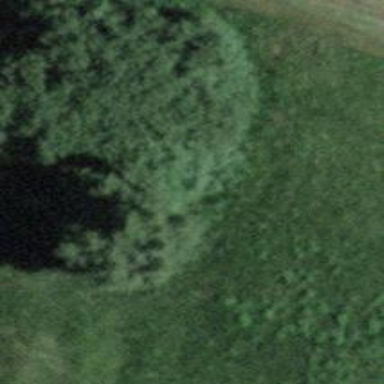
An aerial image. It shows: Forest area.